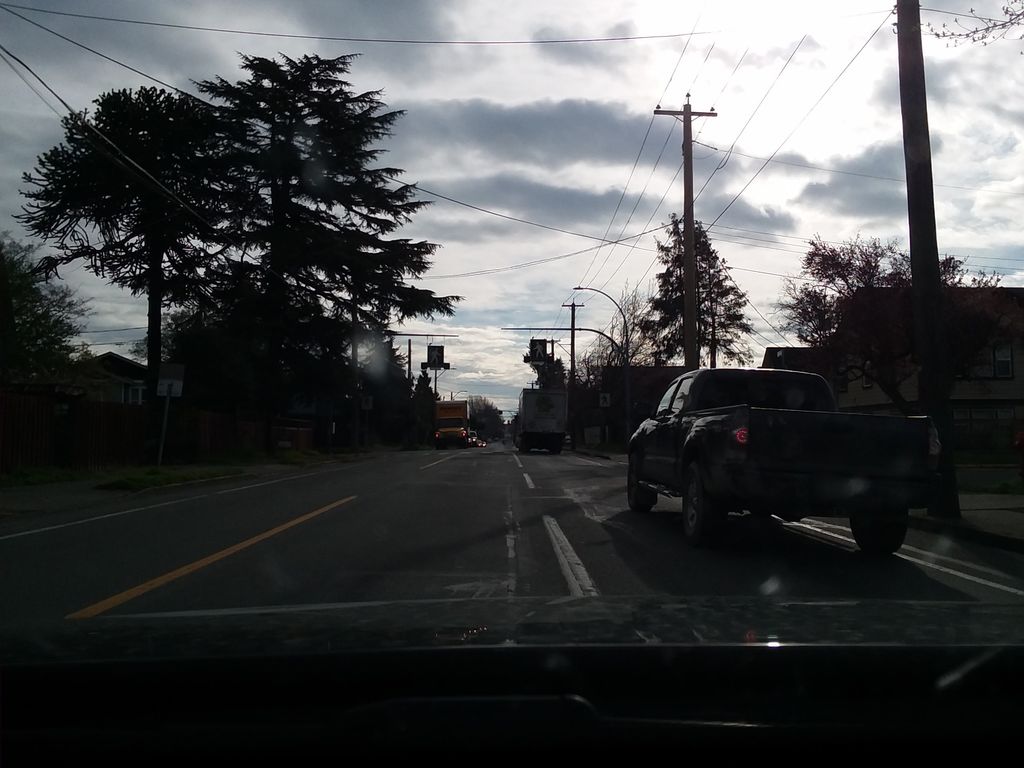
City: victoria